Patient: sex M, age 81
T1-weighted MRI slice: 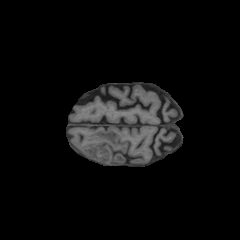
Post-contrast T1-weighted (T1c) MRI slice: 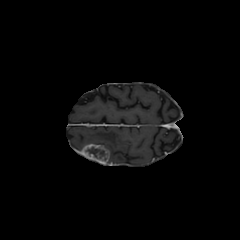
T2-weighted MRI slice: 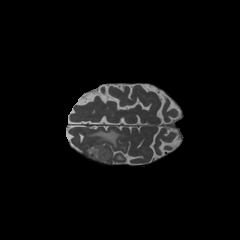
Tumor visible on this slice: yes
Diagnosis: Glioblastoma, IDH-wildtype
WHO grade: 4